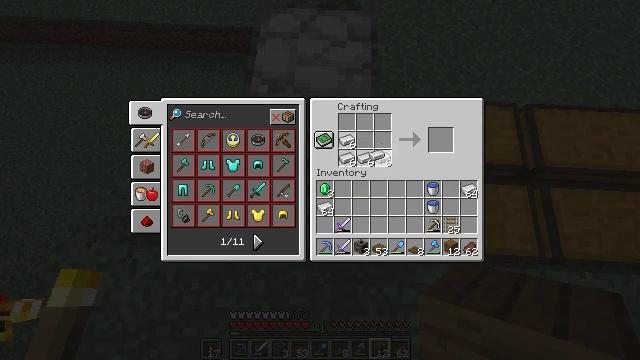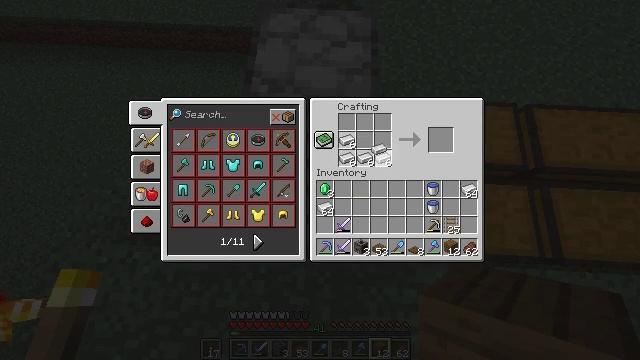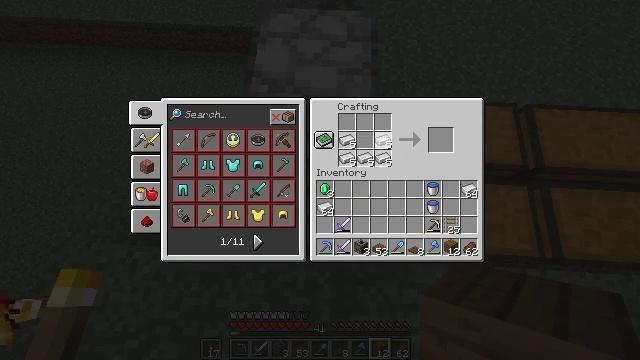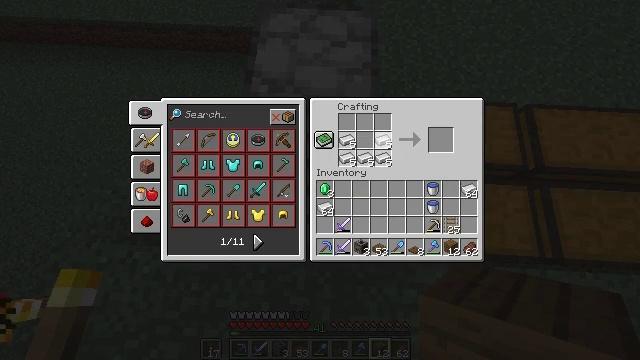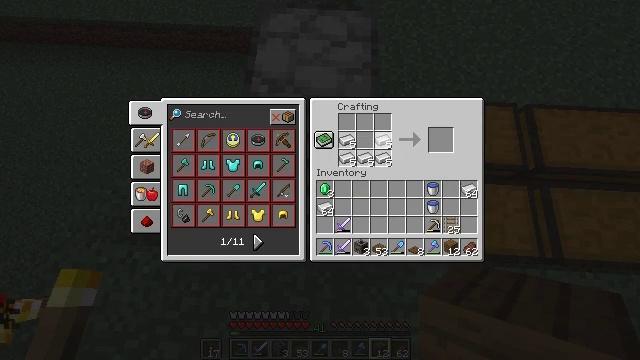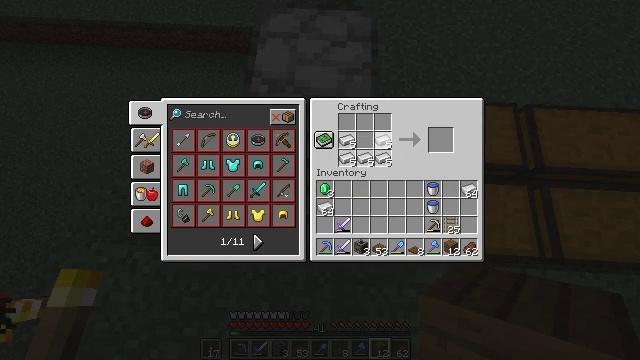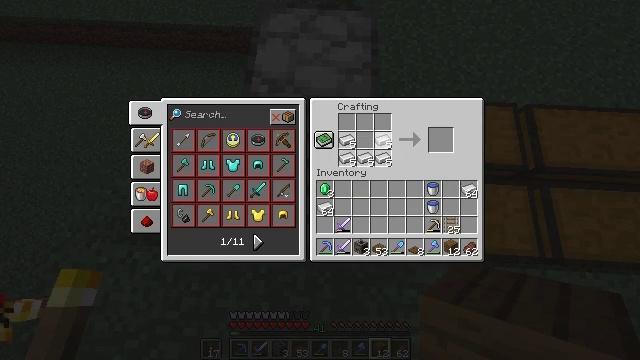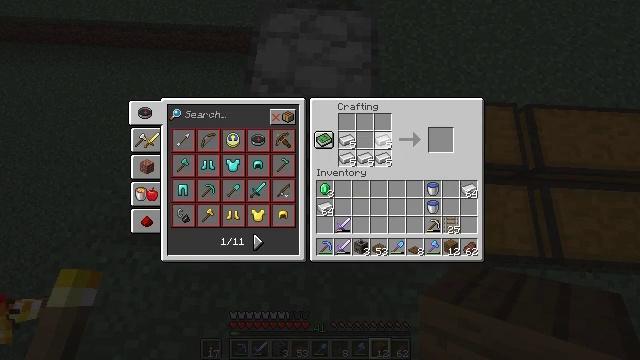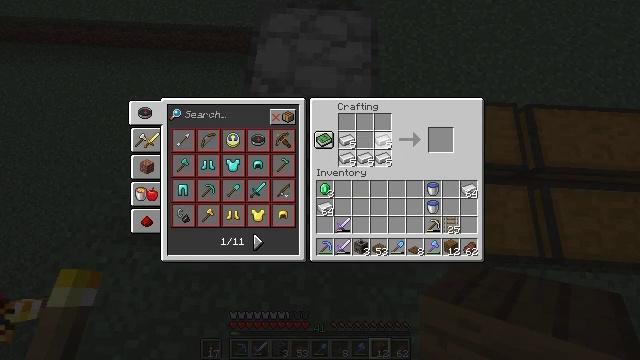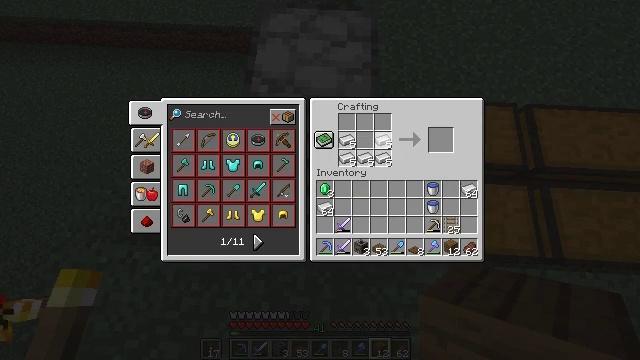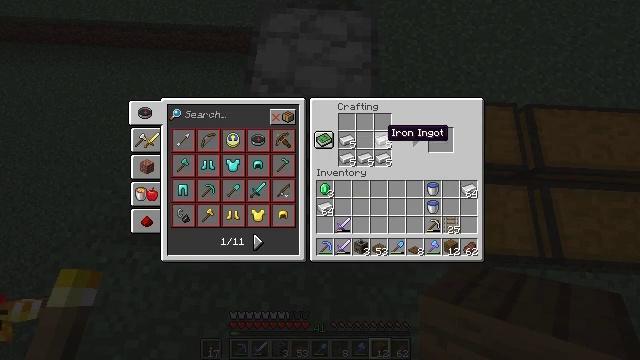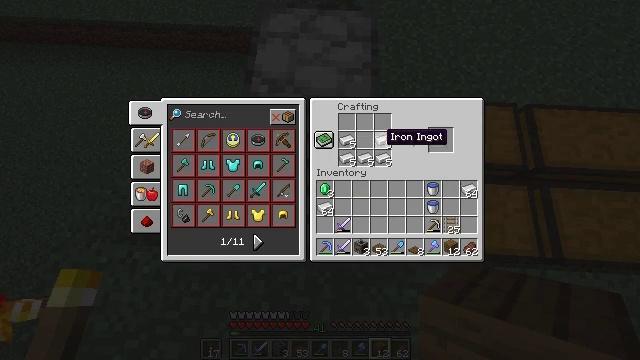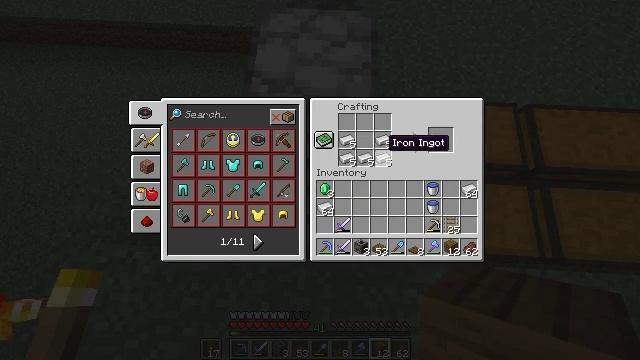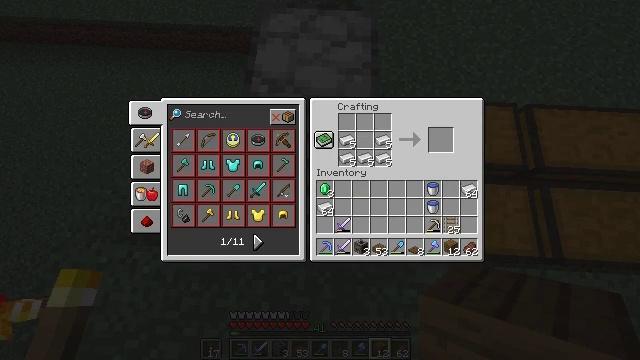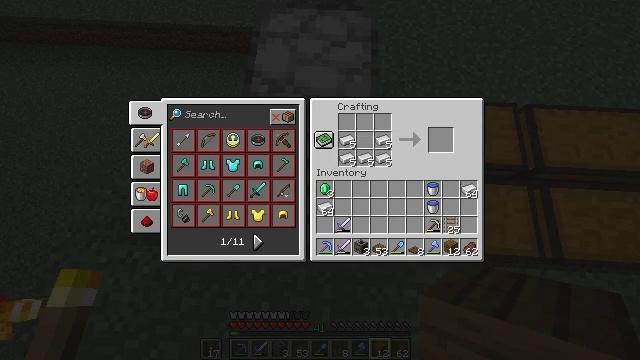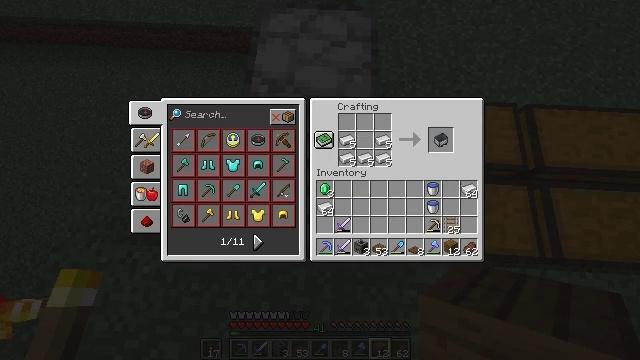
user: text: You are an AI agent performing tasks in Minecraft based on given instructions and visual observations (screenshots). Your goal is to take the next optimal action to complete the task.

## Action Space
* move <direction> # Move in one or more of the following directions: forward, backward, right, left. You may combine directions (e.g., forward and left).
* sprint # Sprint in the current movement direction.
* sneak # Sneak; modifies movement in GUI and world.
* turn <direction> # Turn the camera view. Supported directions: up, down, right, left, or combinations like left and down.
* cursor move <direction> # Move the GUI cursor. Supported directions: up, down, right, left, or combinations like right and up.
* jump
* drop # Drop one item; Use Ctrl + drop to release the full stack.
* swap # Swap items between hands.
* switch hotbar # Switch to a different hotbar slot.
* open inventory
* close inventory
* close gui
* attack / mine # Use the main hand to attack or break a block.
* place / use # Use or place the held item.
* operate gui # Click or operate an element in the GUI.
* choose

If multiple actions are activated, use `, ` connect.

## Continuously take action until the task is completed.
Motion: motion action
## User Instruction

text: Put iron ingots in the crafting grid to craft a minecart.
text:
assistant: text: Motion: sneak, operate gui
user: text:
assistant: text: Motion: sneak, operate gui
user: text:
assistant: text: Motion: sneak, operate gui
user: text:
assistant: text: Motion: sneak, operate gui
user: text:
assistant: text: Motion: sneak, operate gui
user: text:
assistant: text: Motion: sneak, operate gui
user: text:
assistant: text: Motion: sneak, operate gui
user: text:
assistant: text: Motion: sneak, operate gui
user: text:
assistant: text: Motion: sneak, operate gui
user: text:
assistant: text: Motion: sneak
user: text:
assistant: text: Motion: sneak
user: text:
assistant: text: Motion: no_op
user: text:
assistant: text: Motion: cursor move right and down
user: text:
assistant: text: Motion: no_op
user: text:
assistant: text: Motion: no_op
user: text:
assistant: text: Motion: cursor move right
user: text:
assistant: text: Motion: cursor move right
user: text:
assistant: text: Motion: cursor move right
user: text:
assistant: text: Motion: cursor move up
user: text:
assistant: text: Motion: no_op
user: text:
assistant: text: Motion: sneak
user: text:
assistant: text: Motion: sneak
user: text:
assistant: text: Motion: sneak
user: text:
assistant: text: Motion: sneak
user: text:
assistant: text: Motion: sneak
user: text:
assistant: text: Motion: sneak, operate gui
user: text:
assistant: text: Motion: sneak, operate gui
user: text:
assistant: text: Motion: sneak, operate gui
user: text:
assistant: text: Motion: sneak
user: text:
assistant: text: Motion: sneak